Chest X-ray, AP view. Patient: 46 years old, sex F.
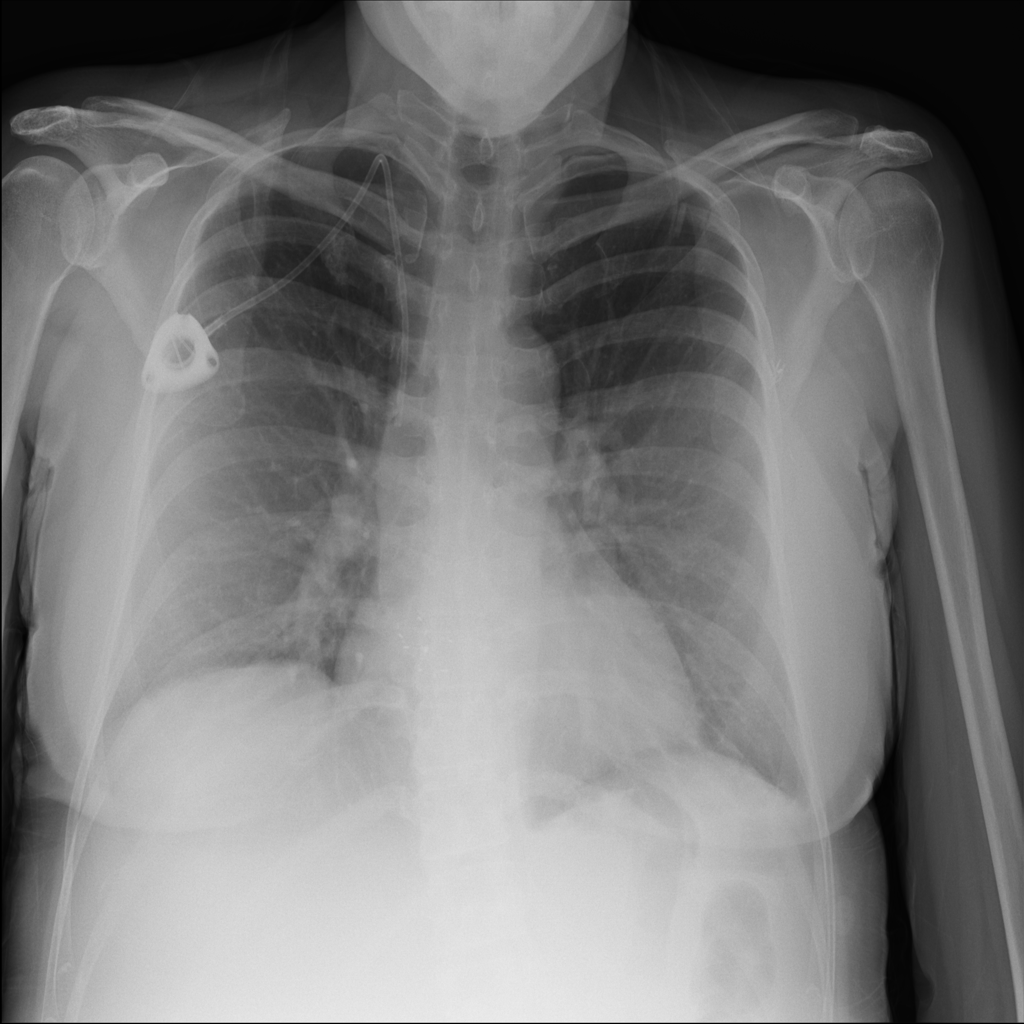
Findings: No Finding